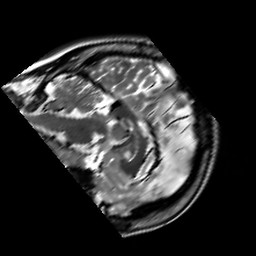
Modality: T2w
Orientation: sagittal
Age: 29
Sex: female
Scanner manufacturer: siemens
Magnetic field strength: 3 T
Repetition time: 7 s
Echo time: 0.09 s